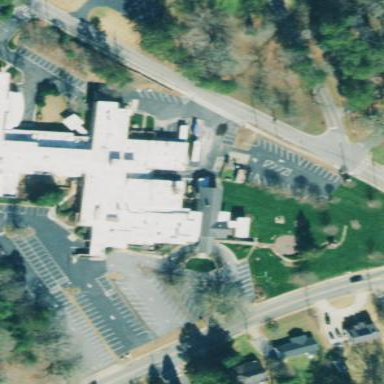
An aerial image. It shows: Healthcare clinic.